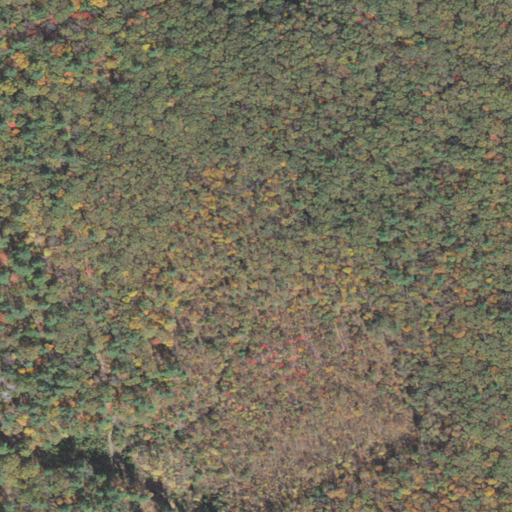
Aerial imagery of mountain in New Hampshire named Silver Hill containing deciduous forest, mixed forest, and evergreen forest